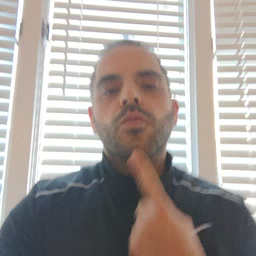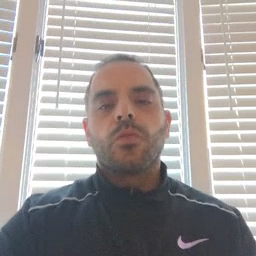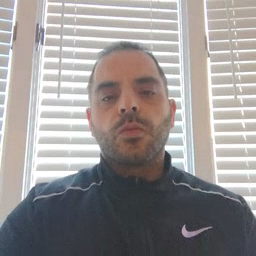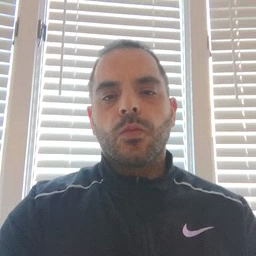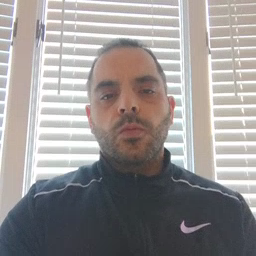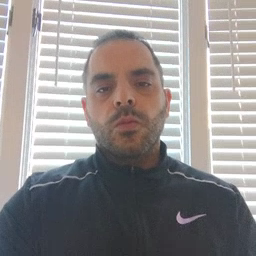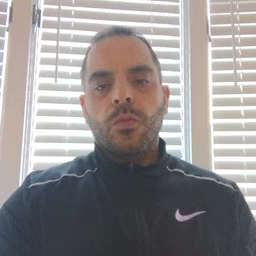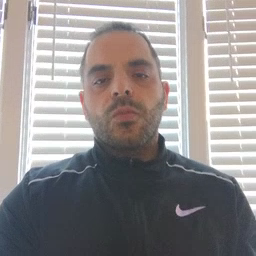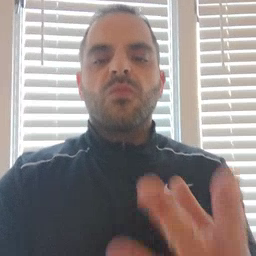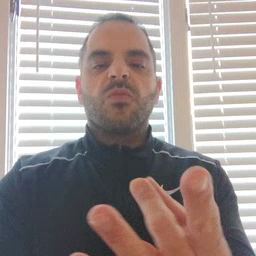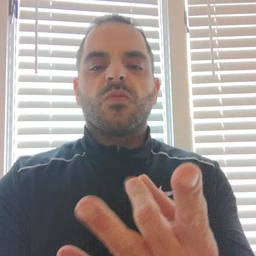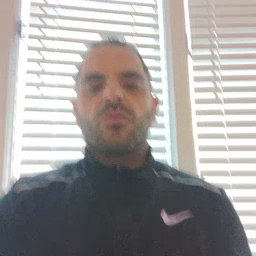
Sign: sticky